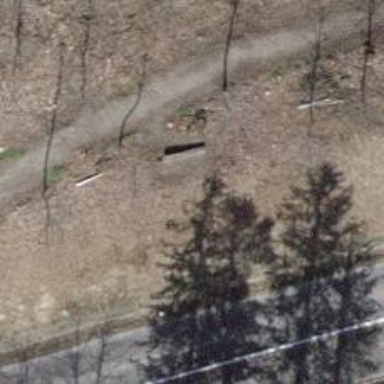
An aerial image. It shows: Bench.